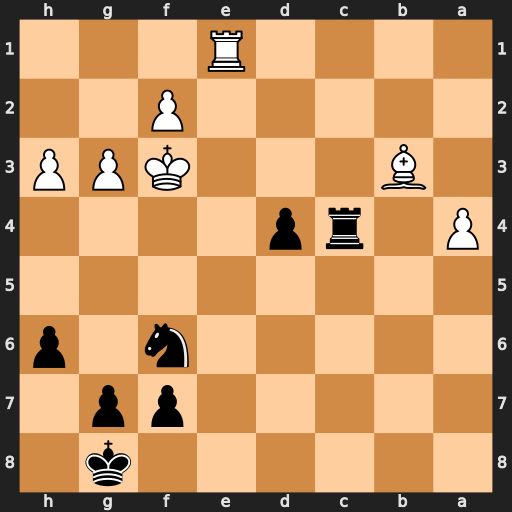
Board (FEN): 6k1/5pp1/5n1p/8/P1rp4/1B3KPP/5P2/4R3
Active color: b
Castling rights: -
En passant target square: -
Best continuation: Rc3+ Kg2 Rxb3